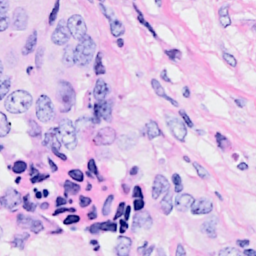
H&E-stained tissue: Breast